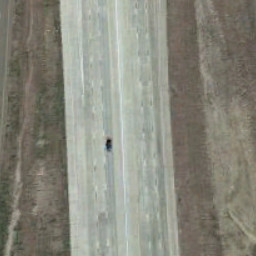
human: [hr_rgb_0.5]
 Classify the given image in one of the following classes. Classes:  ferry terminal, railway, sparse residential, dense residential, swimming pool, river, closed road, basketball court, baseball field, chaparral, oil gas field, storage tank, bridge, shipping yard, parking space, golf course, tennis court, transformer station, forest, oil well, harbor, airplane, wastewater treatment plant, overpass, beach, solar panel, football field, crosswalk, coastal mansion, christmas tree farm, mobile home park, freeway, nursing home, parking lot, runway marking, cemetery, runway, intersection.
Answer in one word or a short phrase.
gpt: freeway